Question: Jacoco code coverage report is also including classes from "system path jar" that I have added using below maven dependency
'''
<dependency>
<groupId>axis</groupId>
<artifactId>axis</artifactId>
<version>1.2.1</version>
<scope>system</scope>
<systemPath>${project.basedir}/src/main/resources/lib/axis-1.2.1.jar</systemPath>
</dependency>
'''
I tried to exclude the files of this jar from jacoco plugin like this :
'''
<plugin>
<groupId>org.jacoco</groupId>
<artifactId>jacoco-maven-plugin</artifactId>
<version>0.7.2.201409121644</version>
<configuration>
<excludes>
<exclude>**/org/apache/**/*</exclude>
<exclude>**/org/globus/**/*</exclude>
</excludes>
</configuration>
<executions>
<execution>
<id>pre-unit-test</id>
<goals>
<goal>prepare-agent</goal>
</goals>
<configuration>
<!-- Sets the path to the file which contains the execution data. -->
<destFile>${project.build.directory}/coverage-reports/jacoco.exec</destFile>
<!-- Sets the name of the property containing the settings for JaCoCo
runtime agent. -->
<propertyName>surefireArgLine</propertyName>
</configuration>
</execution>
<execution>
<id>post-unit-test</id>
<phase>test</phase>
<goals>
<goal>report</goal>
</goals>
<configuration>
<!-- Sets the path to the file which contains the execution data. -->
<dataFile>${project.build.directory}/coverage-reports/jacoco.exec</dataFile>
<!-- Sets the output directory for the code coverage report. -->
<outputDirectory>${project.reporting.outputDirectory}/jacoco</outputDirectory>
</configuration>
</execution>
</executions>
</plugin>
'''
But the exclusion is not working. It is still showing the coverage report for the files contained in jar.
As it is shown in image, the files in package should not be there in the coverage report.

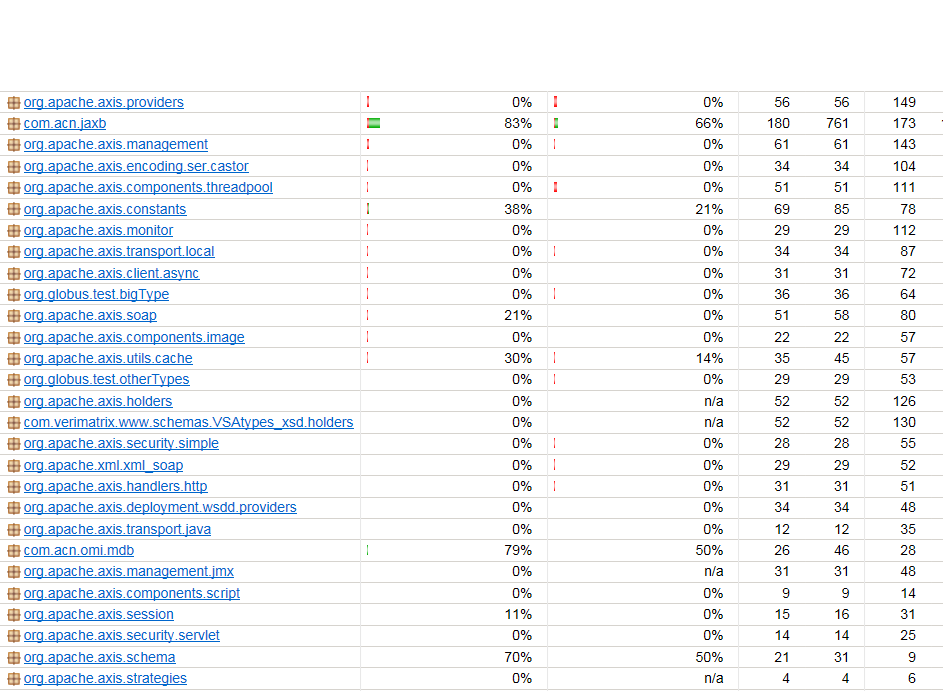
Answer: I found the answer of it
'''
<exclude>**/lib/*</exclude>
'''
The above exclusion exclude the classes from my jar file with 'system' scope.